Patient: sex M, age 34
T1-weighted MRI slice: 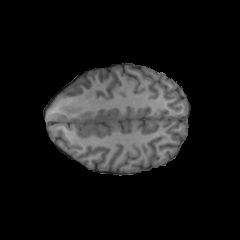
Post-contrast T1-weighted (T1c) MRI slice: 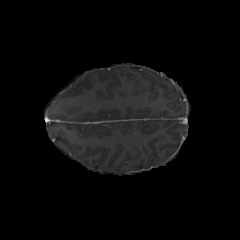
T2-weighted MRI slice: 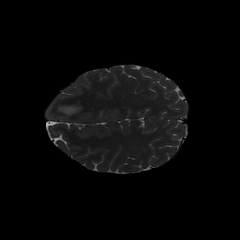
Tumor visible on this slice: yes
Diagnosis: Astrocytoma, IDH-mutant
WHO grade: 2